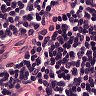
Metastatic tissue present: no